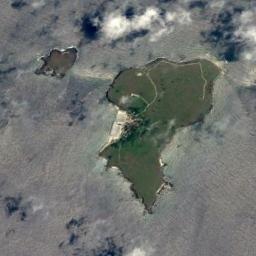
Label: island